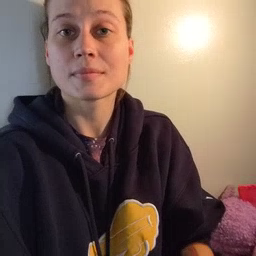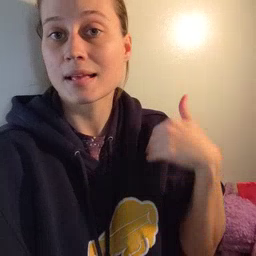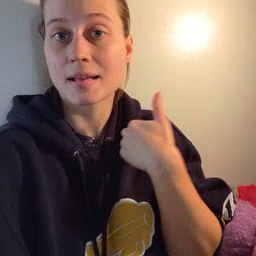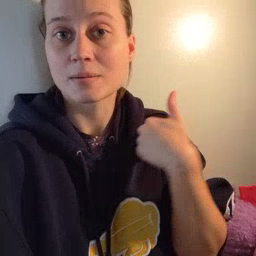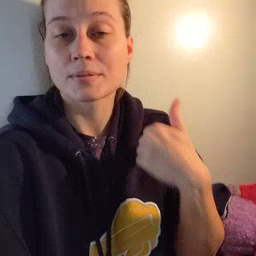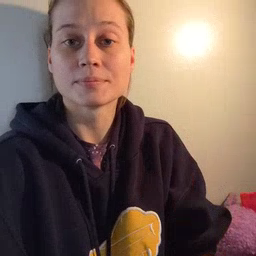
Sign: animal